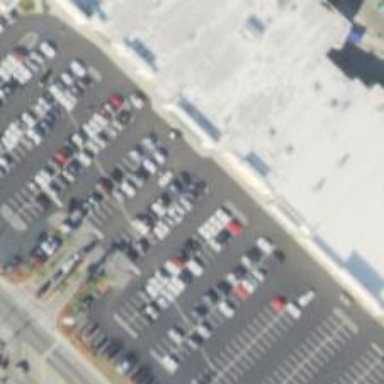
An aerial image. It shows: Parking space.